Interaction volume radius: 10 \u00c5
Interaction volume height: 25 \u00c5
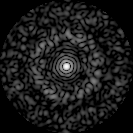
Disorder parameter: 0.8442